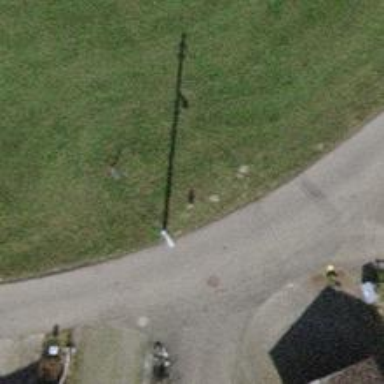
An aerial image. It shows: Minor power line.